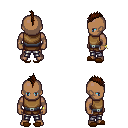
a pixel art fantasy rpg character, male body template, human, dark skin, leather chest armor, metal pants, brown mohawk hairstyle, bracelets, brown slippers, four views (front, back, left, right), 2x2 character sprite sheet, small pixel art, hard edges, no anti-aliasing